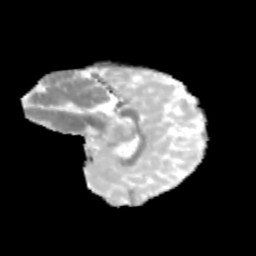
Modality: MD
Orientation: sagittal
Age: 11
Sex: female
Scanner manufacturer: siemens
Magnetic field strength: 3 T
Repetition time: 3.8 s
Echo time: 0.07 s